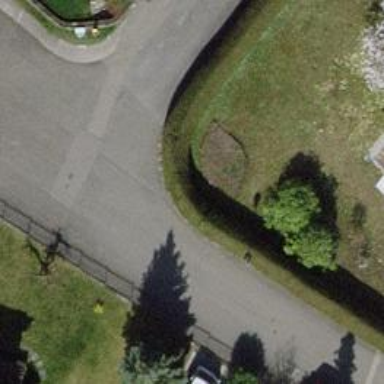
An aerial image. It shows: Hedge barrier.